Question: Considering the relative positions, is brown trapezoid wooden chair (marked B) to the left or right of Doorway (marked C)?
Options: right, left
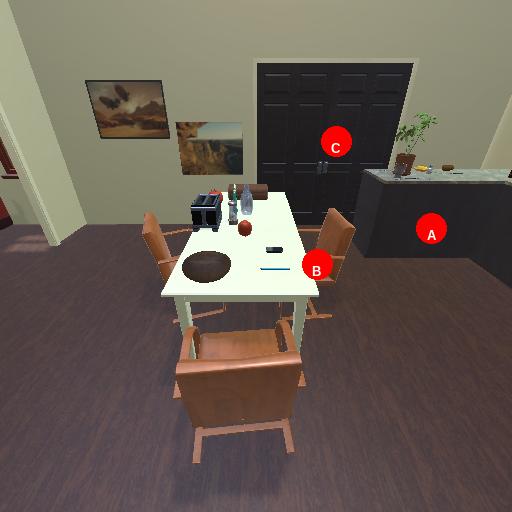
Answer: right